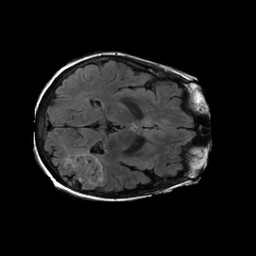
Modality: FLAIR
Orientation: axial
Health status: ill
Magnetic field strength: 3 T